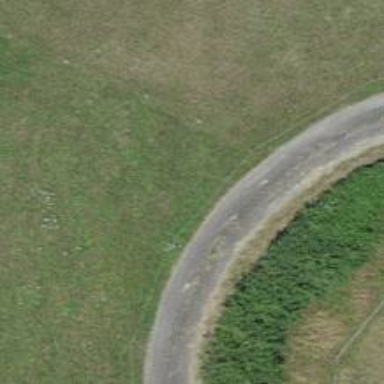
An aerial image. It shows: Well-maintained track road of grade 1.